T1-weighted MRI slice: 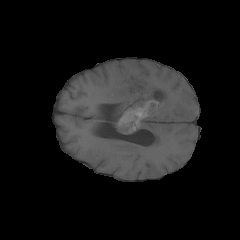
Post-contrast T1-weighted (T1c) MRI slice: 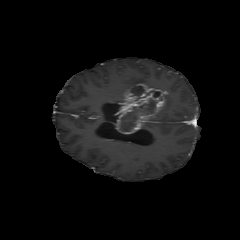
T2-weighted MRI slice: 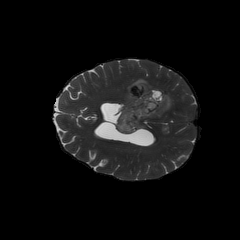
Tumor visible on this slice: yes